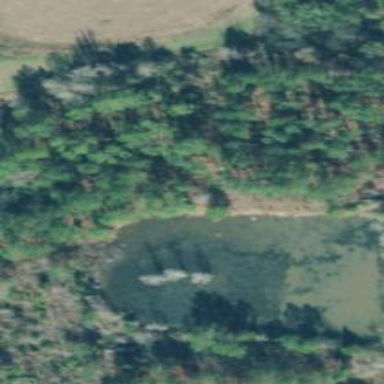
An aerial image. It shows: Pond surrounded by natural water.